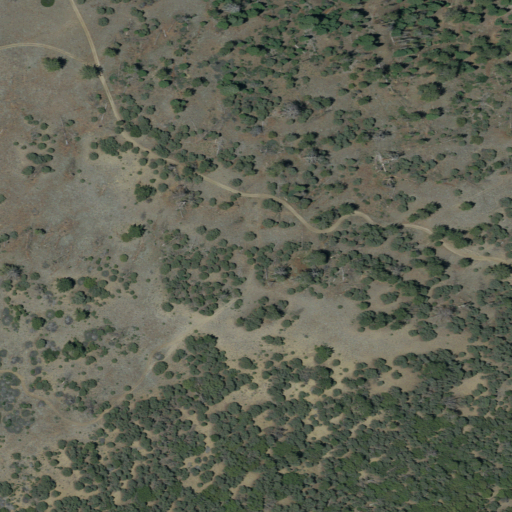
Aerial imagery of mountain in California named Brush Mountain containing shrub, evergreen forest, open development, low intensity development, and medium intensity development